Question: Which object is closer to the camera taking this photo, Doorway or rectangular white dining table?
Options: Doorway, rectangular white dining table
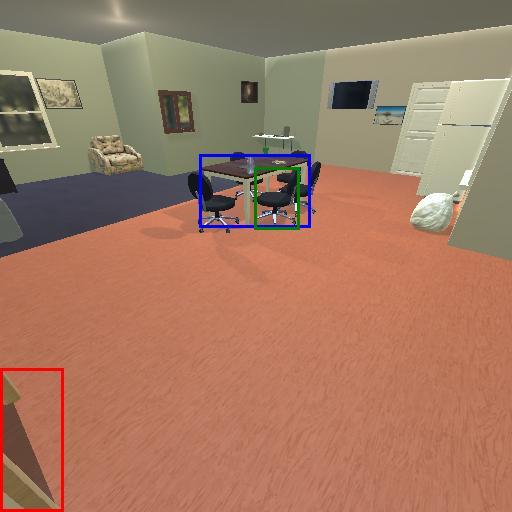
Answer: Doorway